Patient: sex M, age 69
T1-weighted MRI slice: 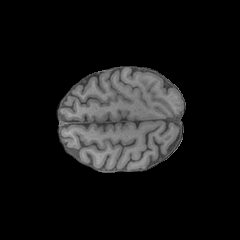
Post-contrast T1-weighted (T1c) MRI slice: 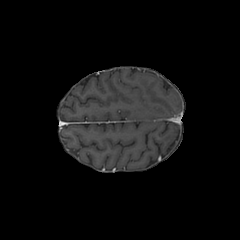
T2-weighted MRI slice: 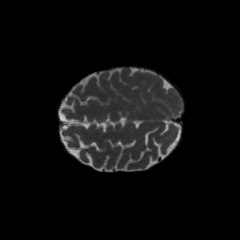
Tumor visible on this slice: no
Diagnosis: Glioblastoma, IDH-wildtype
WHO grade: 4